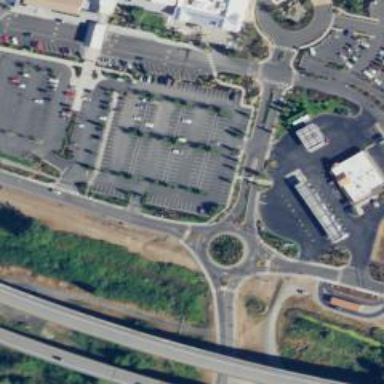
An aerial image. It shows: Unclassified road leading to roundabout junction.